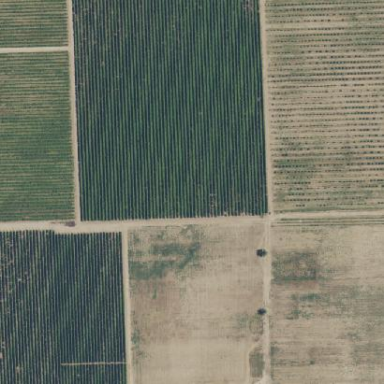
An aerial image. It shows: Vineyard where grapes are grown.